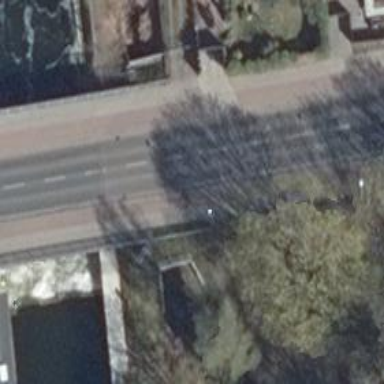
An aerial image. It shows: Secondary road bridge with asphalt surface and cycle track.